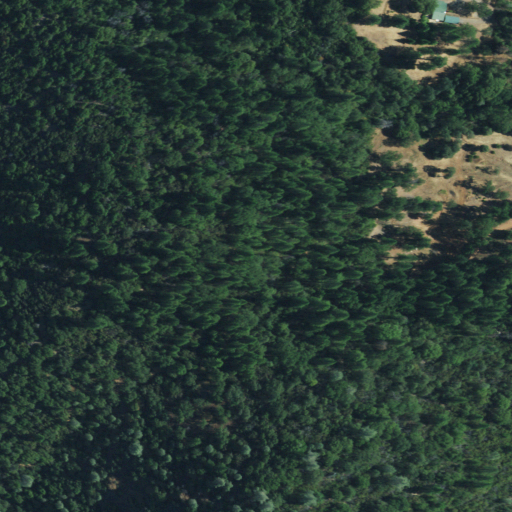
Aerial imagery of mountain in California named French Hill containing evergreen forest, mixed forest, and open development